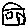
Label: house